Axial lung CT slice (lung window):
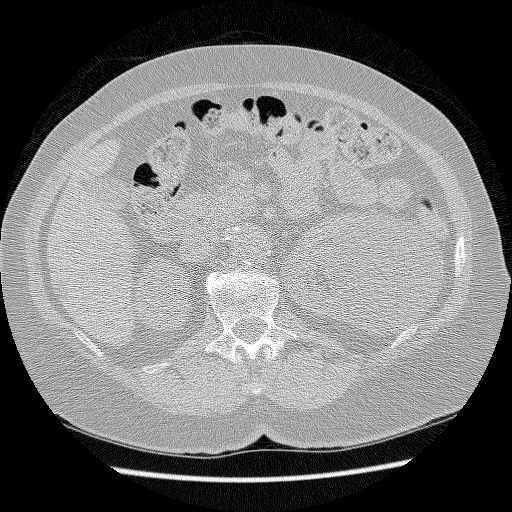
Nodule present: no